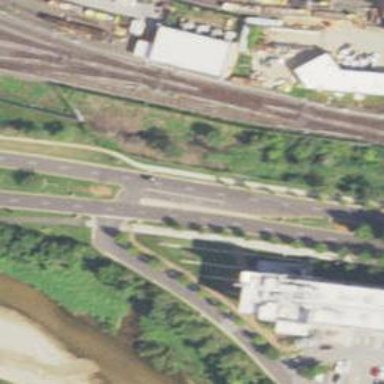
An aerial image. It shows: Secondary link road.